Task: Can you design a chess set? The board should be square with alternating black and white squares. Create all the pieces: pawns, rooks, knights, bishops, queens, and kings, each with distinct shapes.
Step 4100:
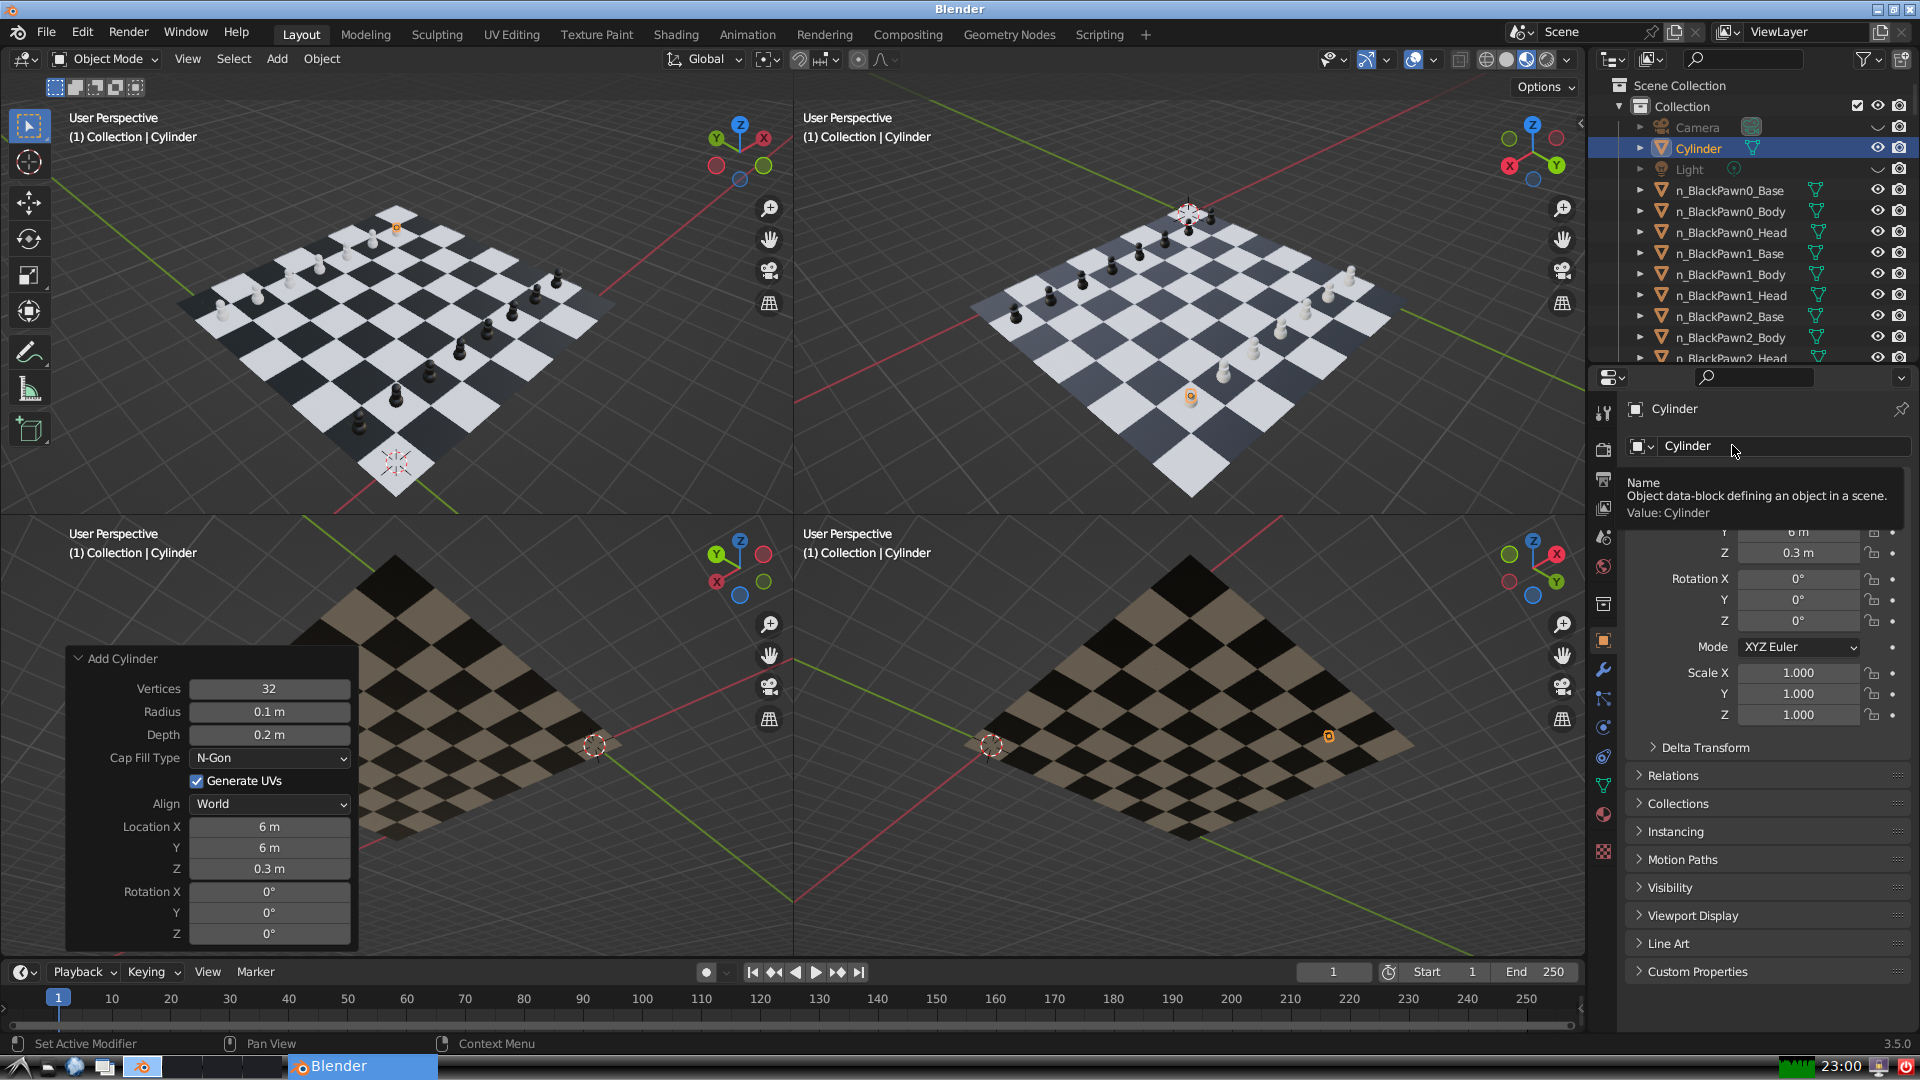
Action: click: no